Interaction volume radius: 5 \u00c5
Interaction volume height: 20 \u00c5
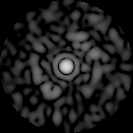
Disorder parameter: 0.8915